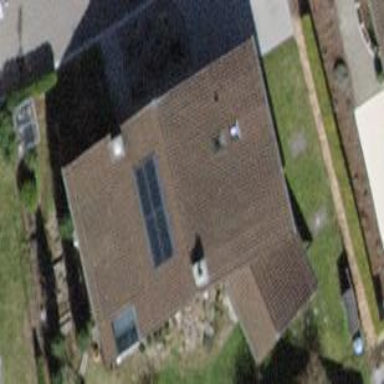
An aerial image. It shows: Detached building with gabled roof.